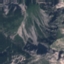
Land use / land cover: HerbaceousVegetation